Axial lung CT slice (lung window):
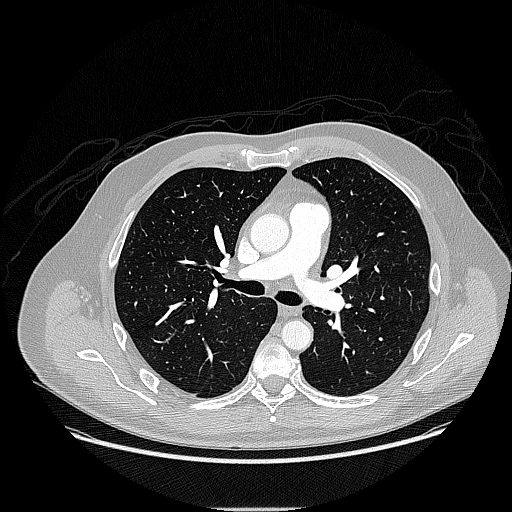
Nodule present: no